Field crop: maize
Growth stage: 2
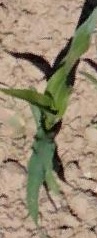
Species: maize